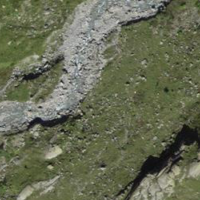
EUNIS habitat code: 23
Species observed at this site:
Phoenicurus ochruros